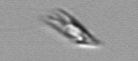
Label: Chrysochromulina_lanceolata